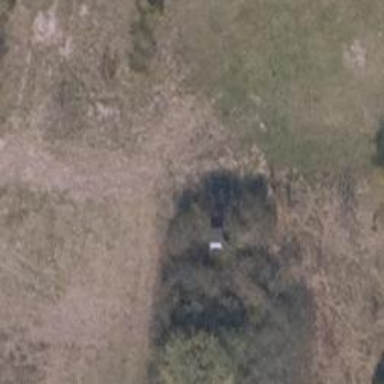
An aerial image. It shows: Hunting stand.